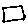
Label: square